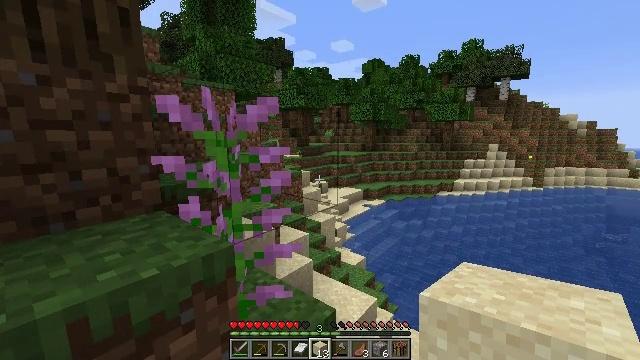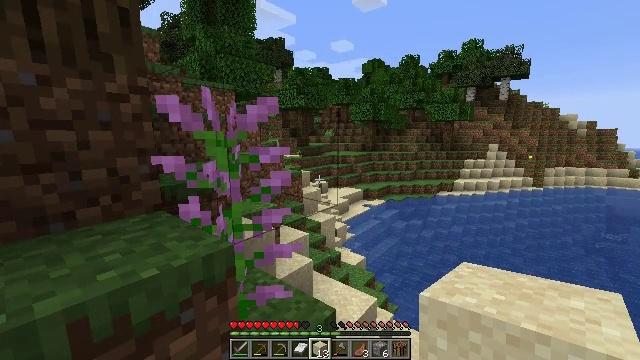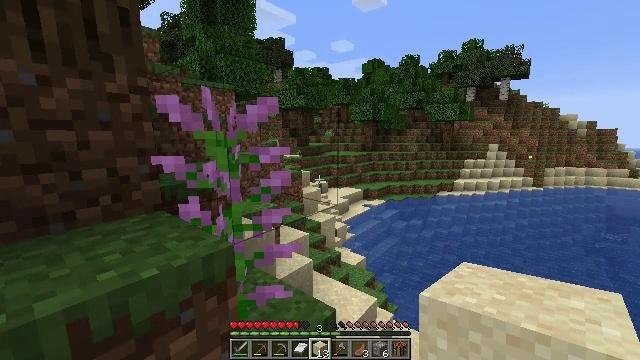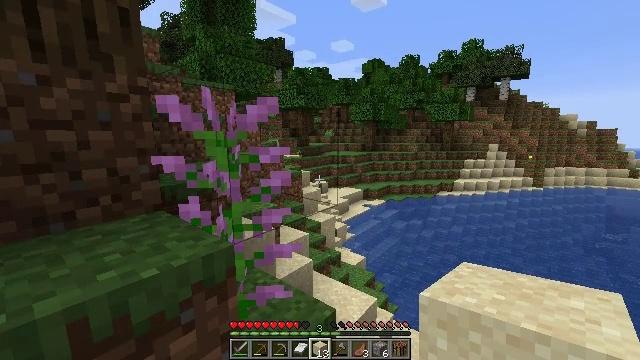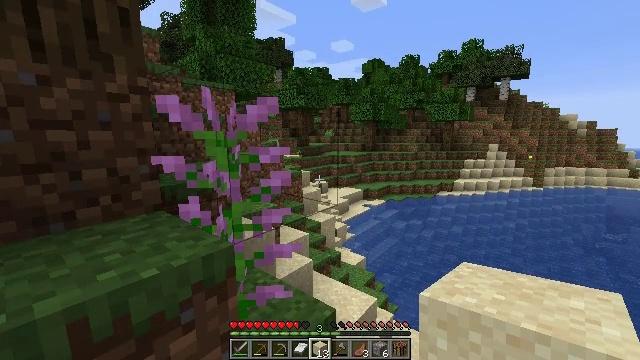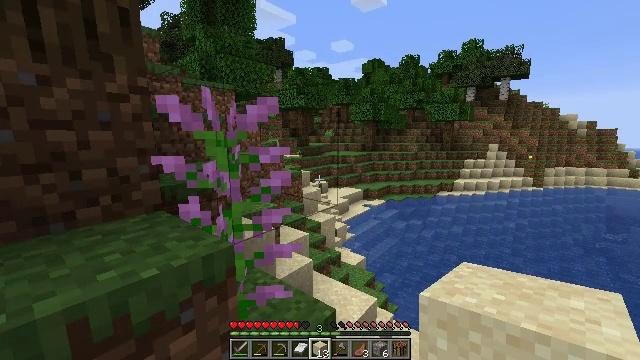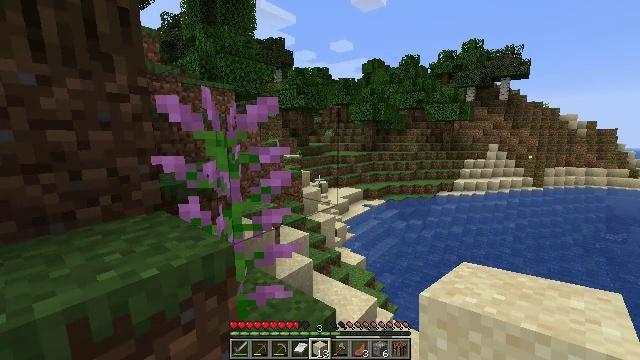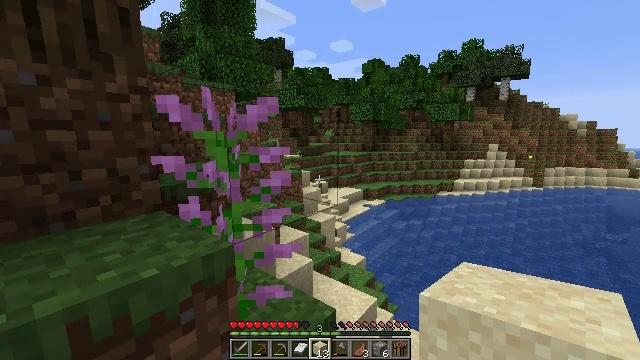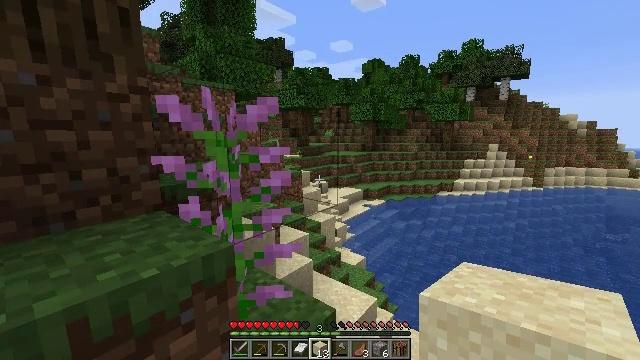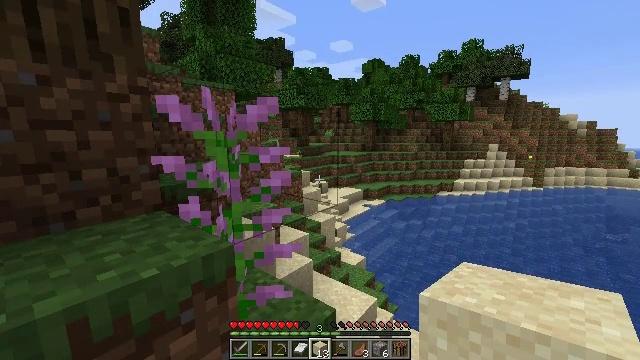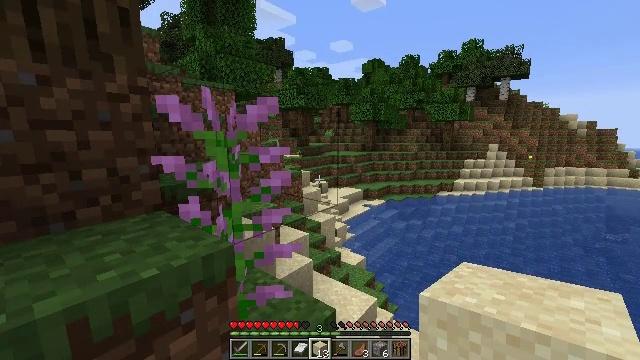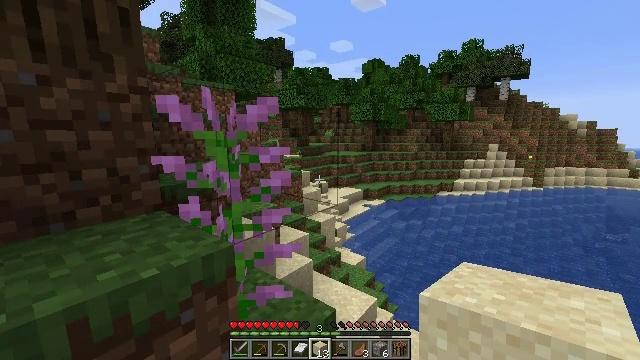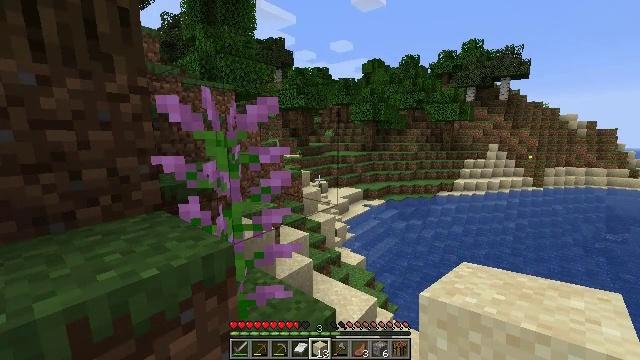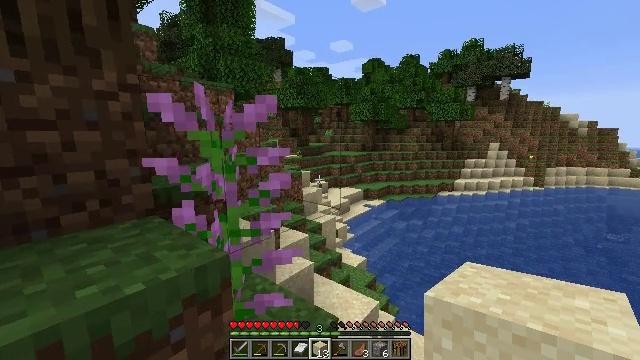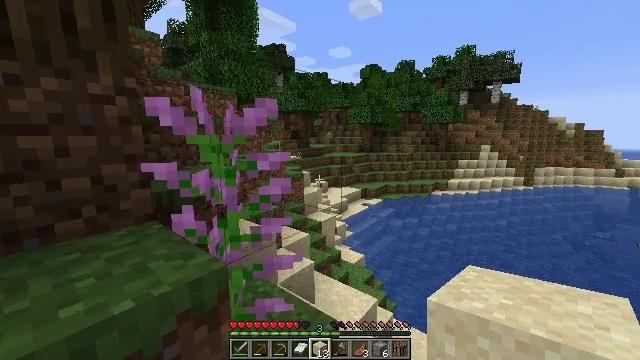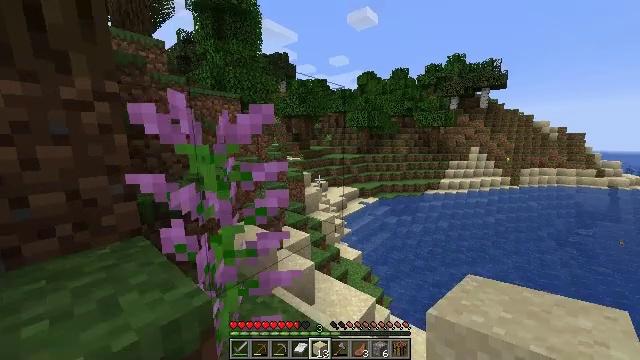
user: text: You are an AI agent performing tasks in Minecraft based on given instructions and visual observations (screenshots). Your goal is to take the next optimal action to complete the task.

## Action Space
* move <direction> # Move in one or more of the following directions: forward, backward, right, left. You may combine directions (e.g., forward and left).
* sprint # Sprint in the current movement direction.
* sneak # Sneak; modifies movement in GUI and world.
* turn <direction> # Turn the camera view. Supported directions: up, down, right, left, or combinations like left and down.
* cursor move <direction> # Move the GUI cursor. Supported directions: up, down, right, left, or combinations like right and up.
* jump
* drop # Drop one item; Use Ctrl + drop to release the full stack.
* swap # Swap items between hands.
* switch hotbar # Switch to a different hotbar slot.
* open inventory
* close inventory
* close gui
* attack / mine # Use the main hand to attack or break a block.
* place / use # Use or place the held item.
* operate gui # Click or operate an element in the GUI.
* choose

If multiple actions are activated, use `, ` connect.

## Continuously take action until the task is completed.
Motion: motion action
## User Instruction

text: Collect sugar cane near water sources.
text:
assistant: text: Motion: no_op
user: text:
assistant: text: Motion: no_op
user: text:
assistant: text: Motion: no_op
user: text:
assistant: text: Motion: sprint
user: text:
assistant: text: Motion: sprint
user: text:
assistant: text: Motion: sprint
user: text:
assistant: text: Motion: sprint
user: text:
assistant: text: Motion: sprint
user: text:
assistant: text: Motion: sprint
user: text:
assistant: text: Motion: sprint
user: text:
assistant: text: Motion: sprint
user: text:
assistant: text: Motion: sprint
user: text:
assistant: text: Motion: move forward, sprint
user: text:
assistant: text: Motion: move forward, sprint
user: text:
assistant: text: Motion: move forward, sprint
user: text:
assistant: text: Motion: move forward, sprint
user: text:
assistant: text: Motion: move forward, sprint
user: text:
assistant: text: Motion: move forward, sprint
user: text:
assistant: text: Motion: move forward, sprint
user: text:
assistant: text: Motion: move forward, sprint, turn right
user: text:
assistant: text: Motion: move forward, sprint, turn right and up
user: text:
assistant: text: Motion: move forward, sprint
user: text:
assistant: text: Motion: move forward, sprint
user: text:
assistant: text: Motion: move forward, sprint
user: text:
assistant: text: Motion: move forward, sprint, turn left
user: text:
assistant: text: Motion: move forward, sprint, turn left
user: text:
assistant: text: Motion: move forward, sprint, turn left
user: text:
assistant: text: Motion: move forward, sprint
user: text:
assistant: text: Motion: move forward, sprint, turn left
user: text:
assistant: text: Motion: move forward, sprint